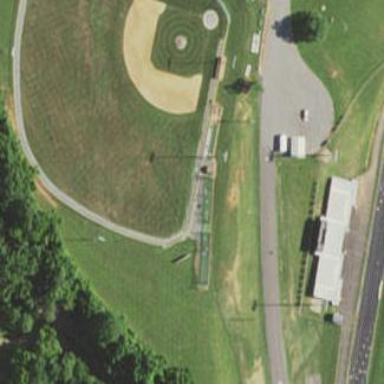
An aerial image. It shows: Baseball pitch for leisure land.